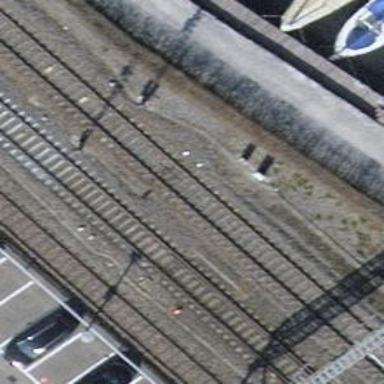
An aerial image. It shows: Single-track railway with electrified contact lines.